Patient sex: M
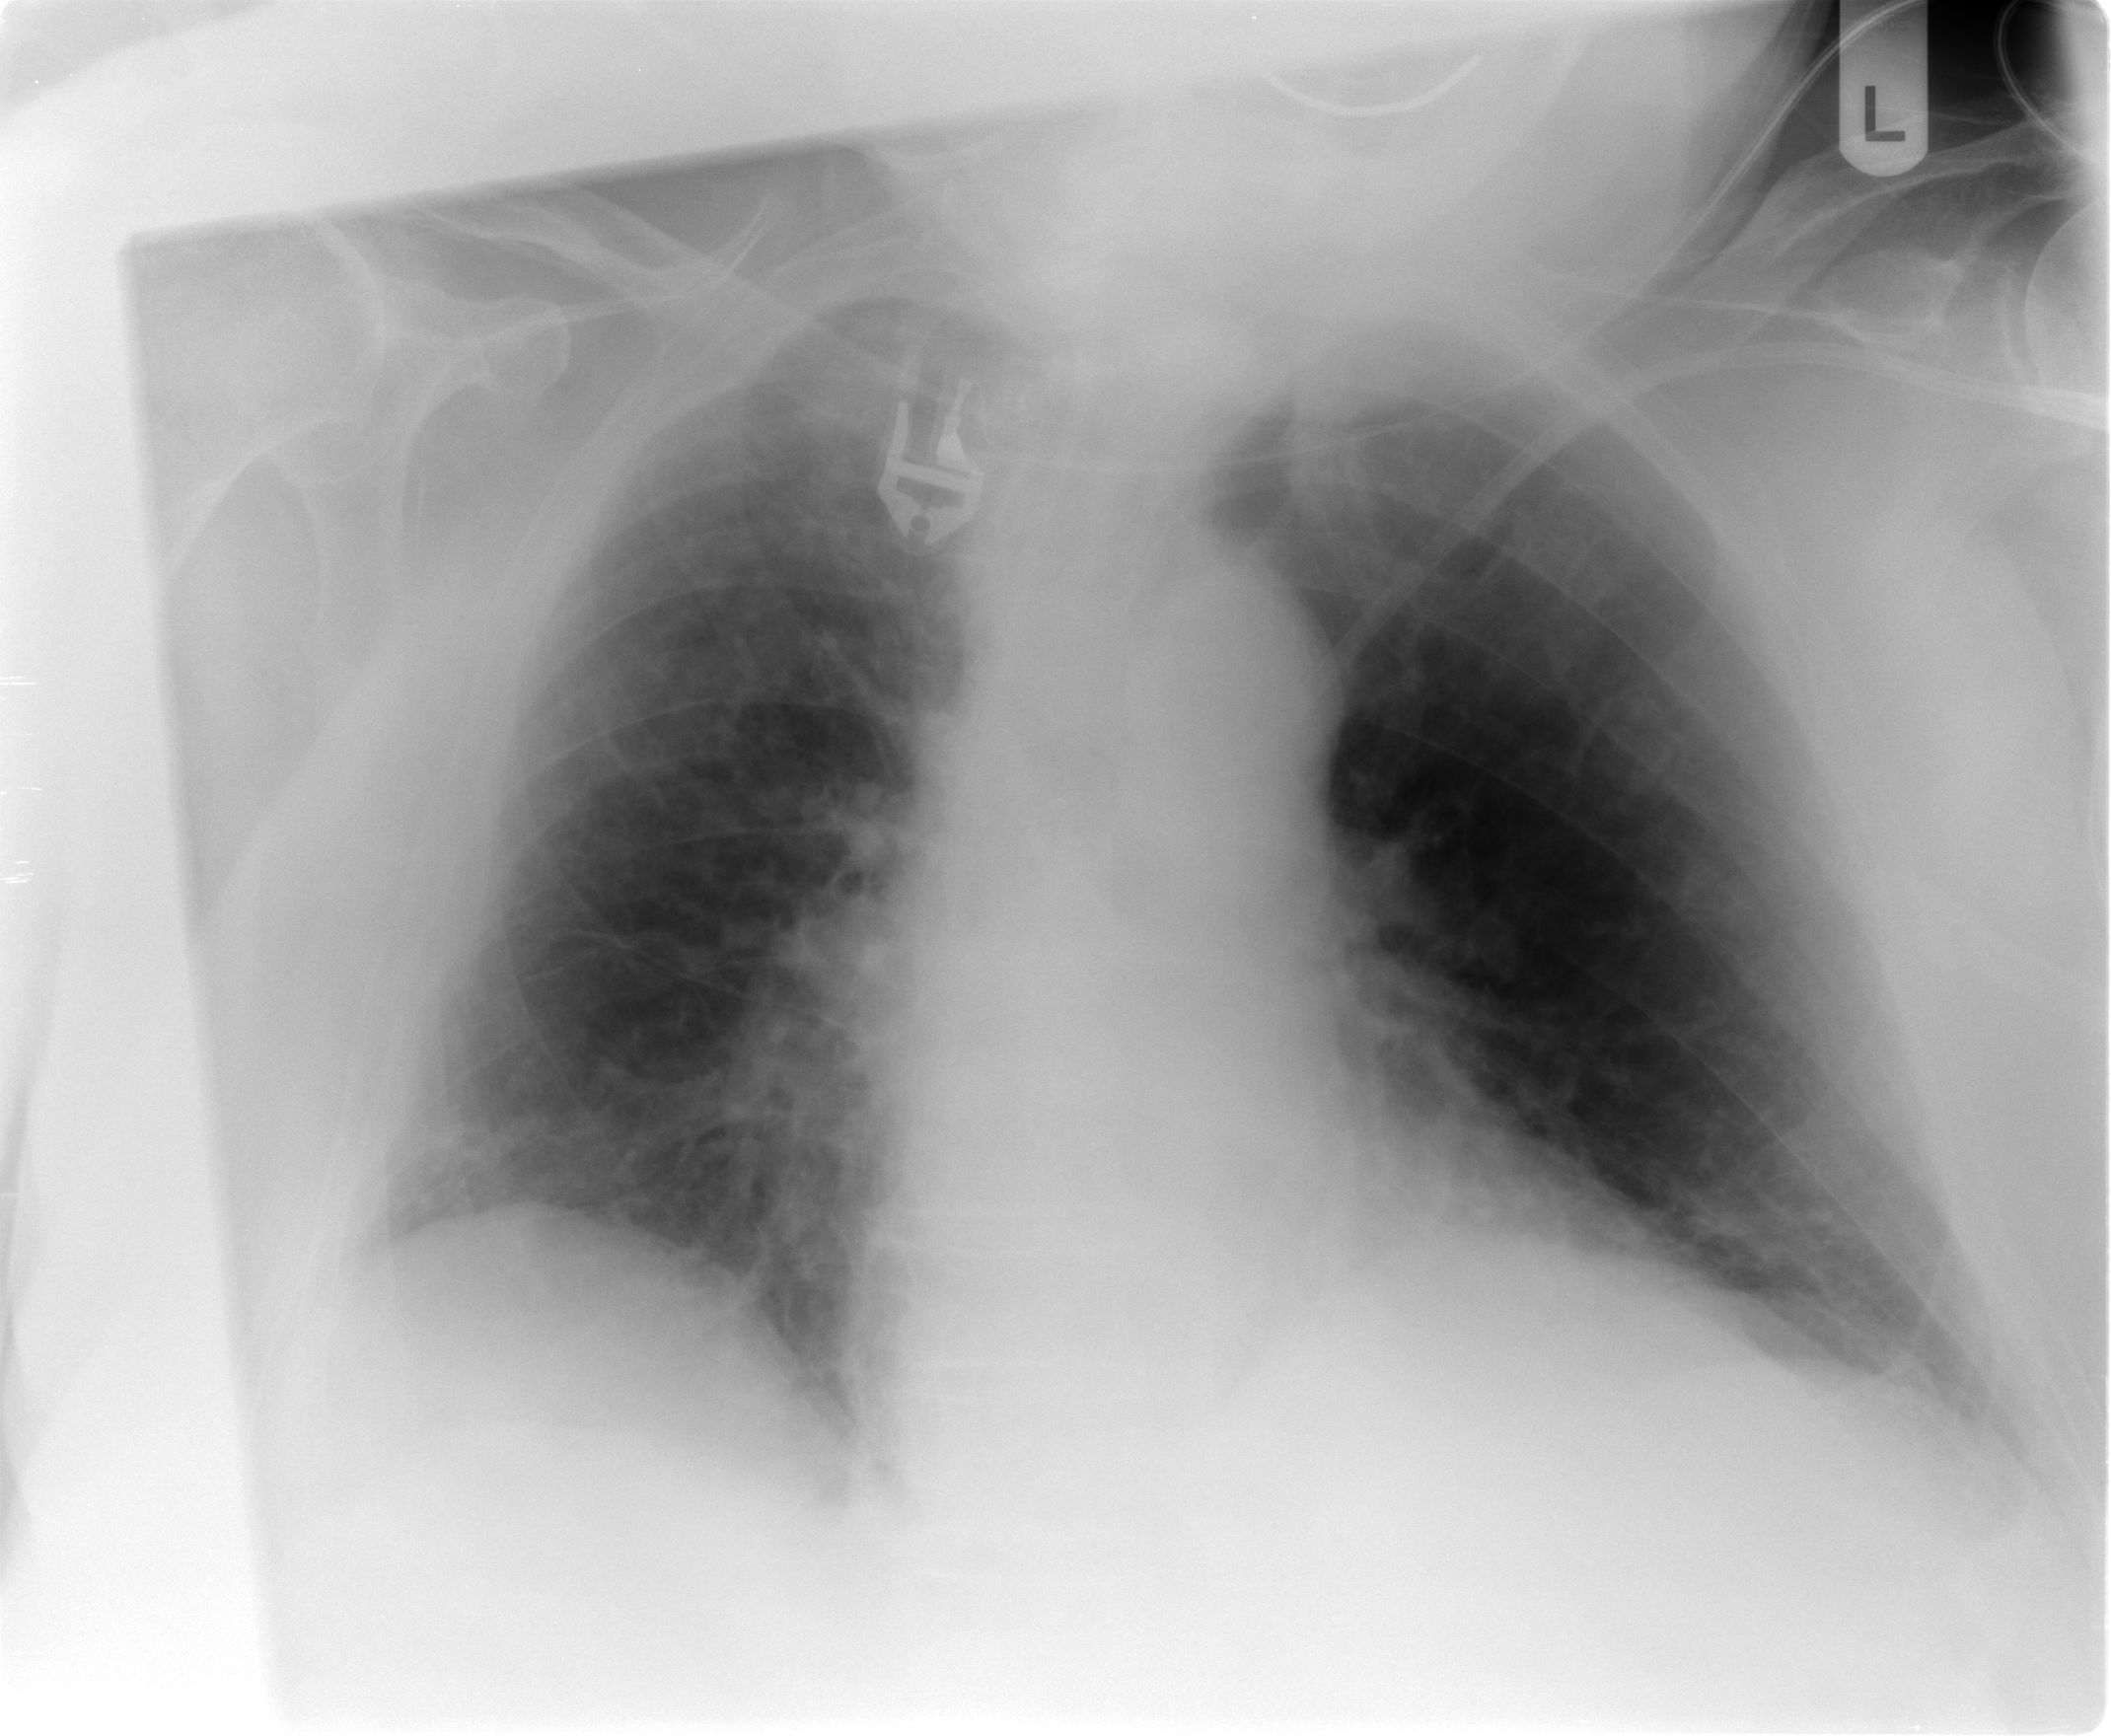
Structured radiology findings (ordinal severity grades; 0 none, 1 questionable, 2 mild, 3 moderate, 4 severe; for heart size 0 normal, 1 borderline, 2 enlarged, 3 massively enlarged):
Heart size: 2
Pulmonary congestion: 2
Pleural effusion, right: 1
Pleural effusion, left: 1
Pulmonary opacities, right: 2
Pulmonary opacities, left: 0
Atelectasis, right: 2
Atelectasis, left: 2